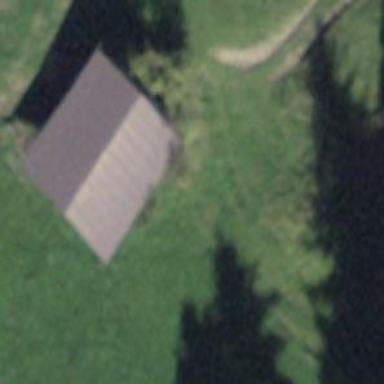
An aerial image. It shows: Rural barn.